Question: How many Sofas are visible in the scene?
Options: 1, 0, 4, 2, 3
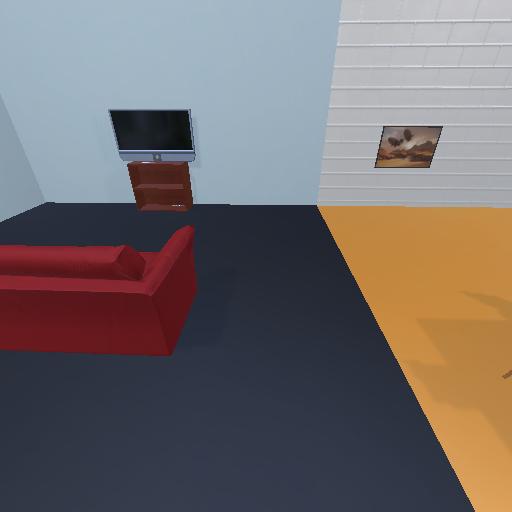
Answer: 1